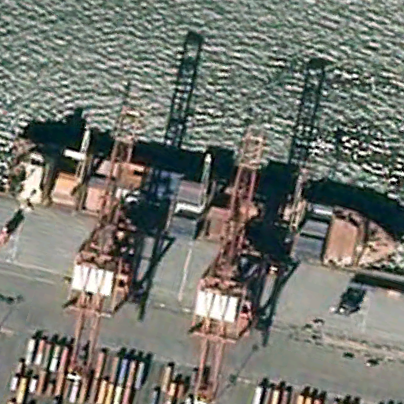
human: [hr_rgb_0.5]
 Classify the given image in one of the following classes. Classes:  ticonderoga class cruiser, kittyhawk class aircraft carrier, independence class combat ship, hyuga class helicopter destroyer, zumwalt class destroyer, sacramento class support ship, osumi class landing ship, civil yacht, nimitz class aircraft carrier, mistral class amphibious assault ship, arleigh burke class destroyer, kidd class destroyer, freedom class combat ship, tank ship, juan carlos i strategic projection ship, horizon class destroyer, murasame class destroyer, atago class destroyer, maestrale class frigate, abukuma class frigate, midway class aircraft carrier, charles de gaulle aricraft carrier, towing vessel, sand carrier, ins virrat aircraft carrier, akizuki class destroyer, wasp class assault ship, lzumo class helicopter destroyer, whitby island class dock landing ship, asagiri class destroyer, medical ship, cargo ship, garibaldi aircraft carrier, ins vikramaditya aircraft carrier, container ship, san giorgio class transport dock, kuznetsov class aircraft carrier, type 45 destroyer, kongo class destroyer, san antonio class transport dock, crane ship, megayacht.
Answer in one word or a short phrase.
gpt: Container ship